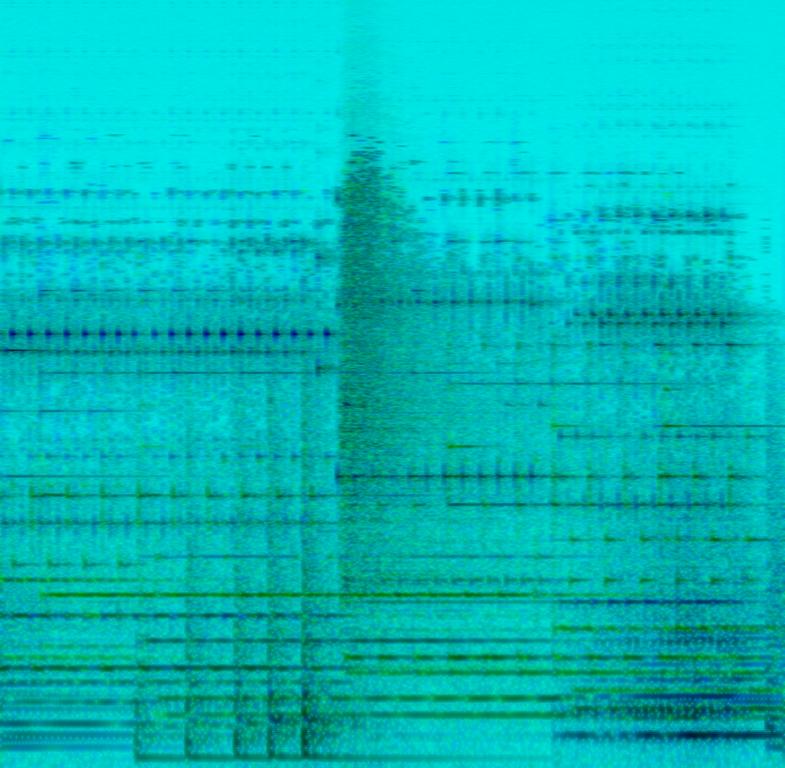
This is an instrumental percussion piece performed by an orchestra. There is a marimba playing the main melody at the forefront while bell percussion adds texture around it. There is a timpani that plays a loud drum line that is accentuated by occasional cymbal hits. The atmosphere is lighthearted. This piece would fit perfectly in the soundtrack of an arcade video game.